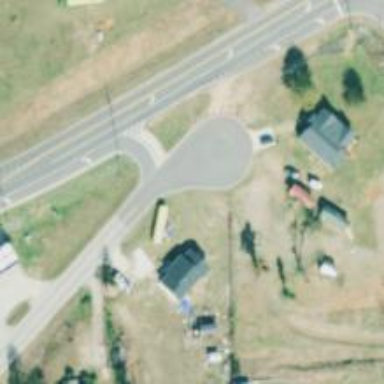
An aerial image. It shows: Turning circle on the road.